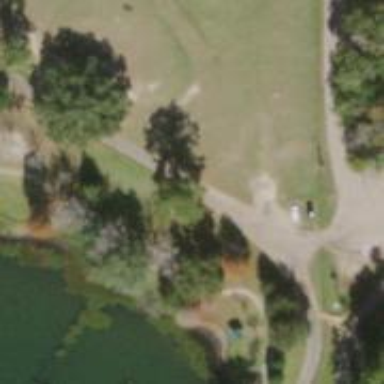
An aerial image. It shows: Disc golf tee.